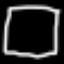
Label: square